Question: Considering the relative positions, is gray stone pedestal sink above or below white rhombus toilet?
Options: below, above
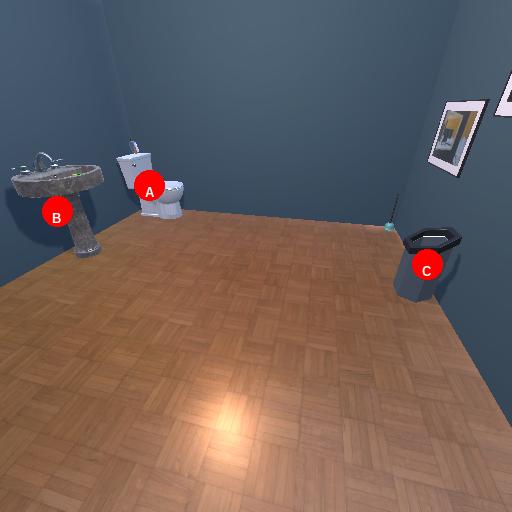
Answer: below